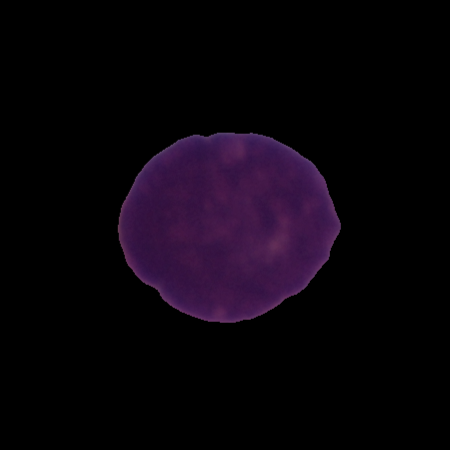
Label: cancer